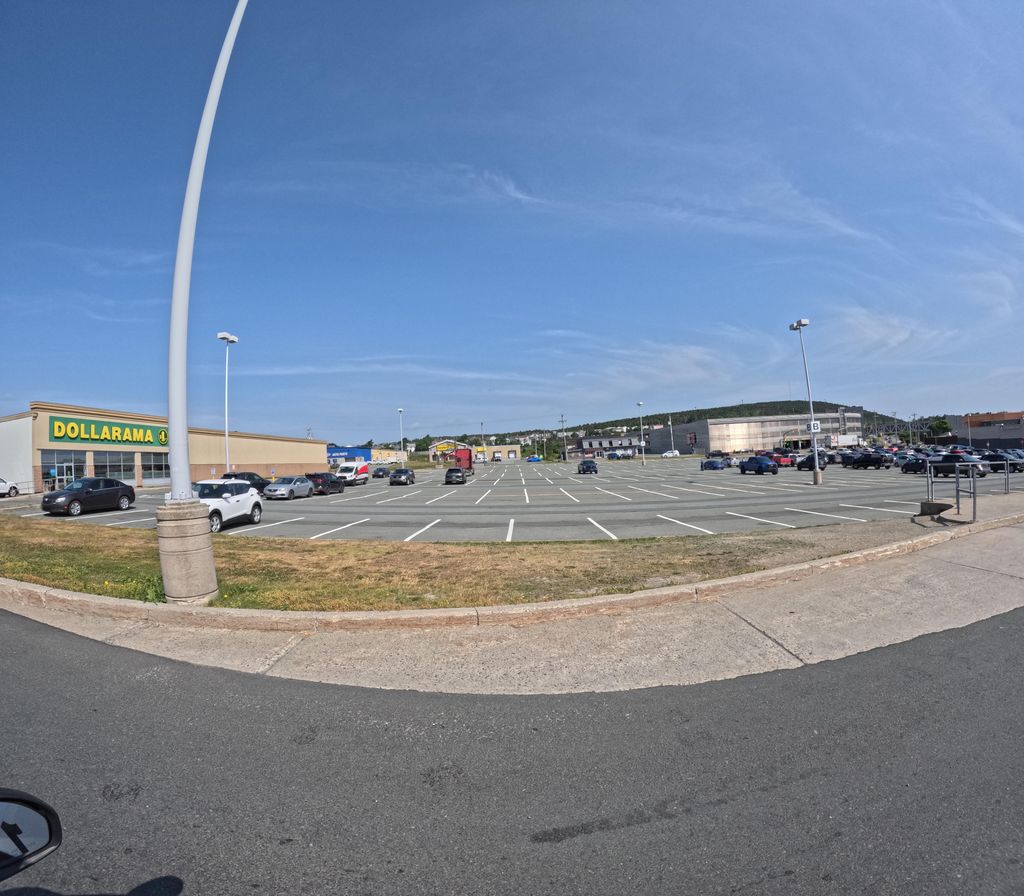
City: st_johns